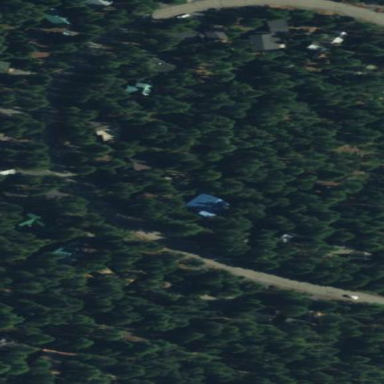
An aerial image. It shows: Evergreen woodland with needle-leaved trees.